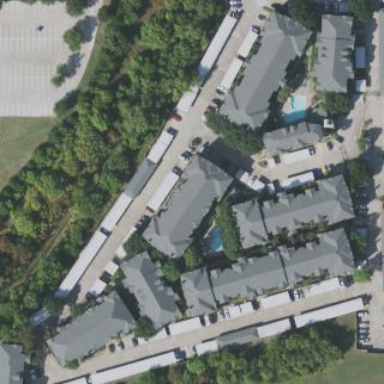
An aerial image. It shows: View of apartment building.